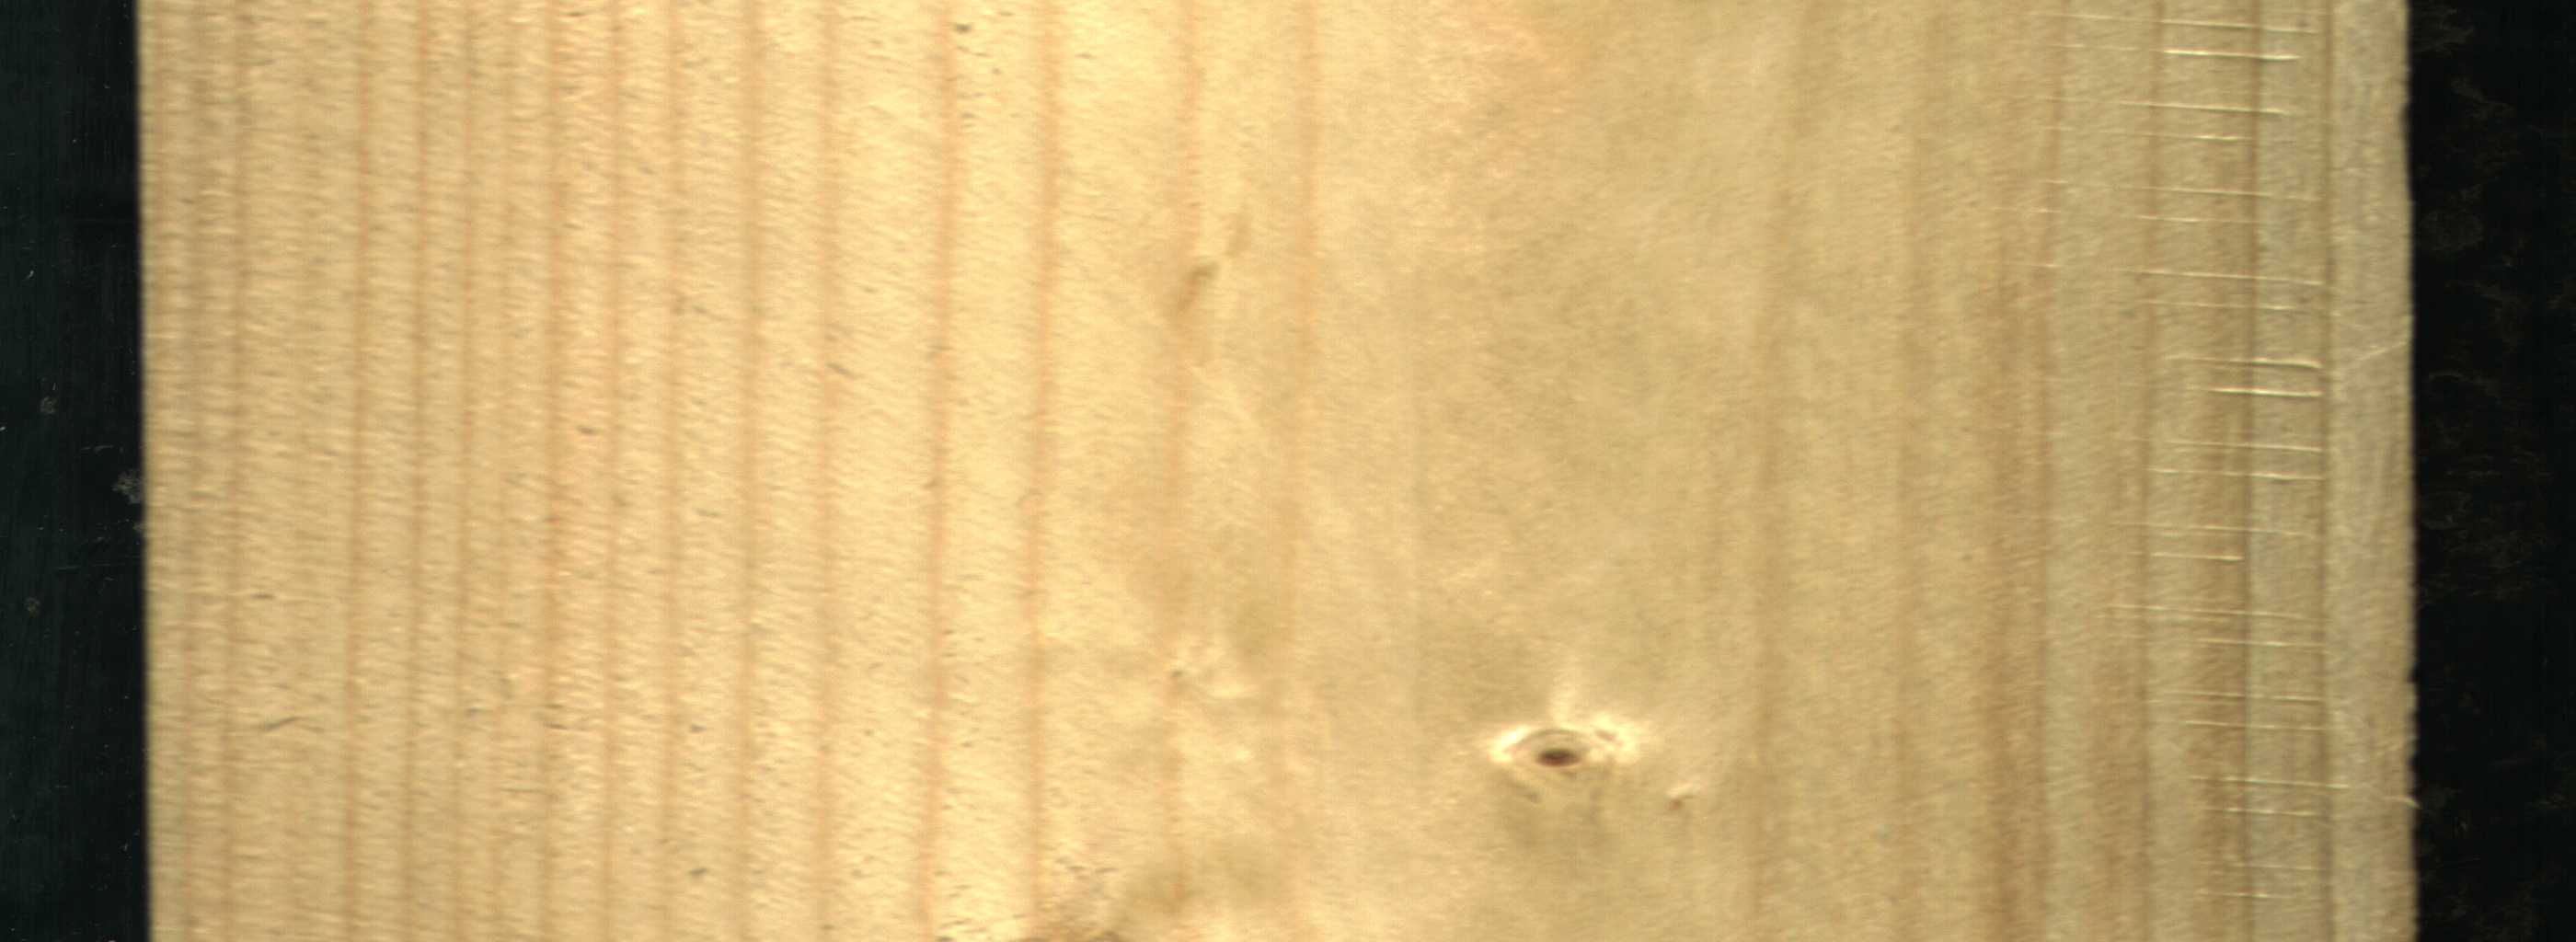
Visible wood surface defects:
Live_Knot